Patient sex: M
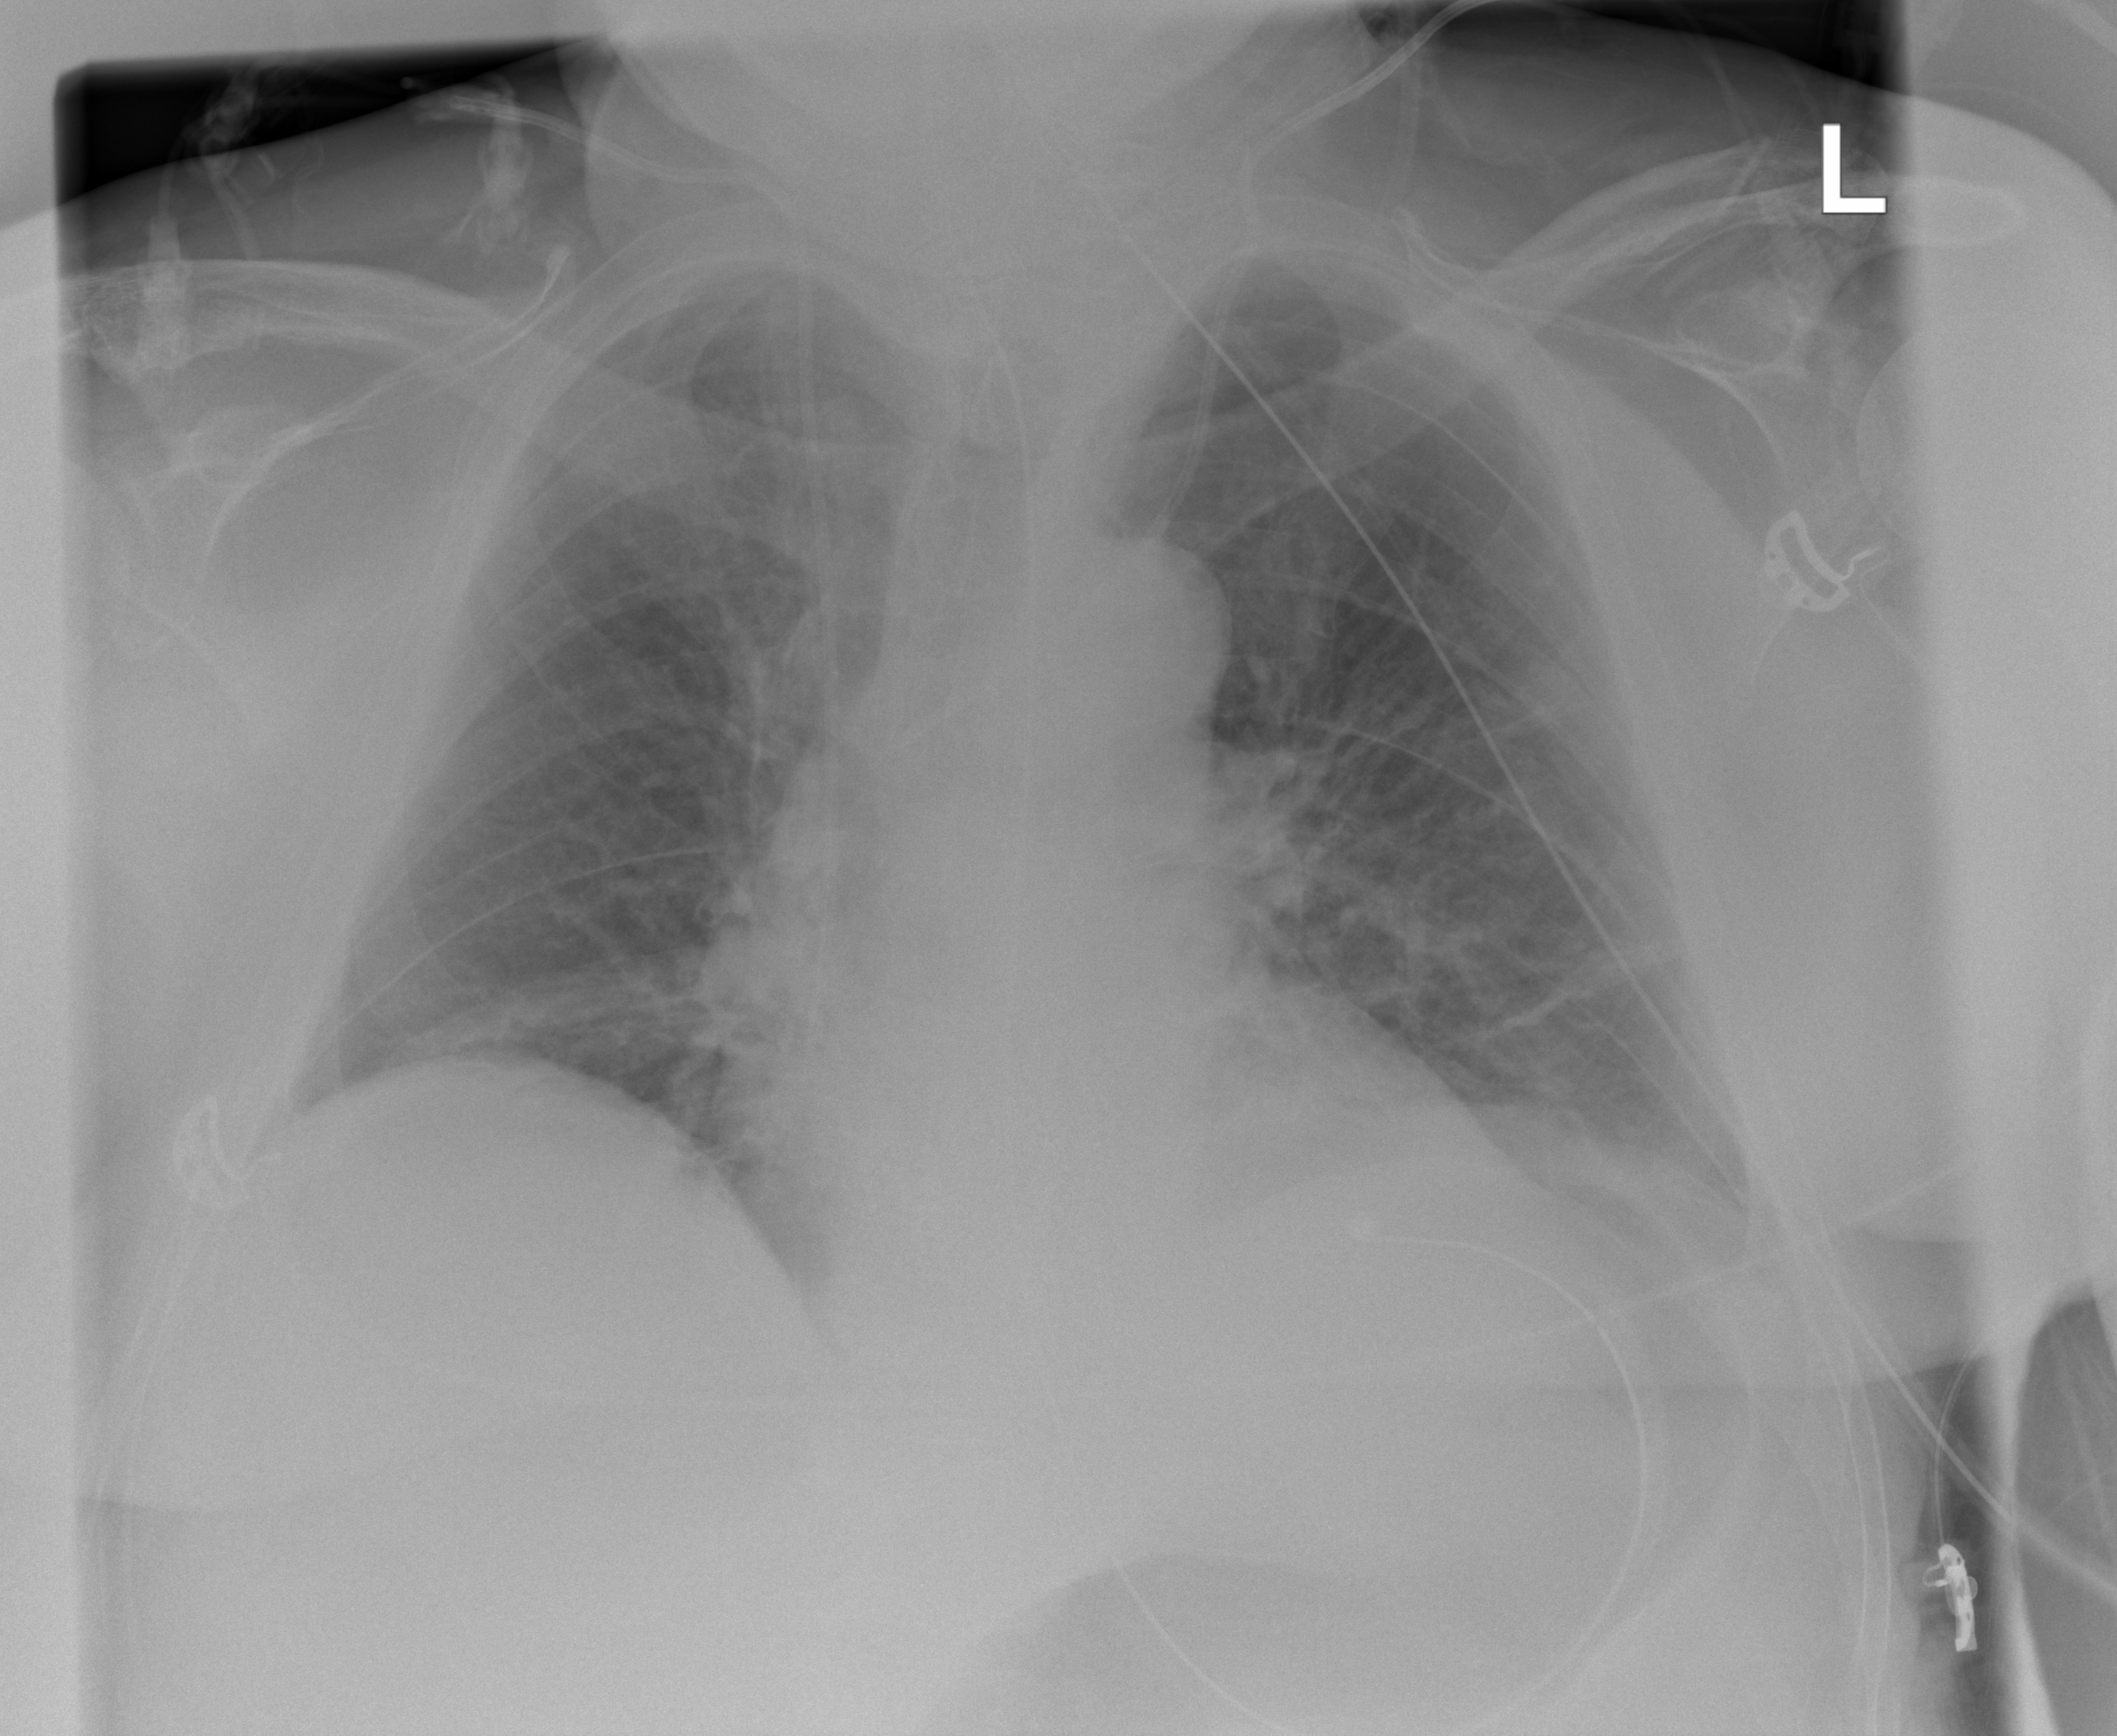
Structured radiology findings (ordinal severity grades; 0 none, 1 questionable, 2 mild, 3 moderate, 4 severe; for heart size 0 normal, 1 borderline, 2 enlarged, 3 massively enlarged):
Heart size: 2
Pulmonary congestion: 1
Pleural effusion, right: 1
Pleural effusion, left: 2
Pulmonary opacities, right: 0
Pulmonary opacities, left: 0
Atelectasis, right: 2
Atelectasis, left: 2